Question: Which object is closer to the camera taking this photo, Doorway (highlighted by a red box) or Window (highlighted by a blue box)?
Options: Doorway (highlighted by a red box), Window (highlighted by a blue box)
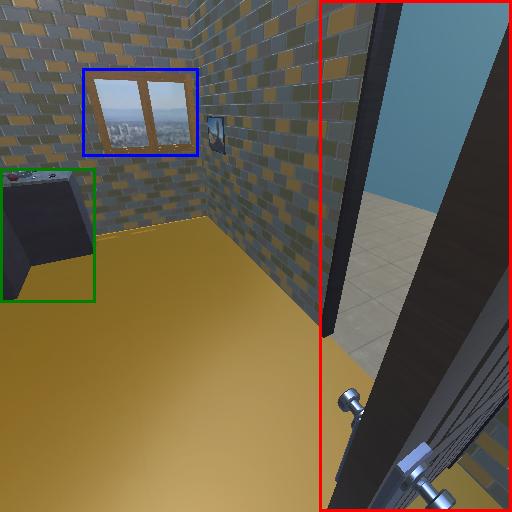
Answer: Doorway (highlighted by a red box)